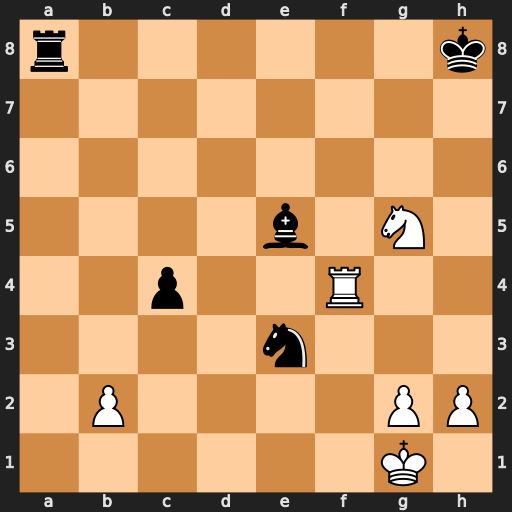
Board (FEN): r6k/8/8/4b1N1/2p2R2/4n3/1P4PP/6K1
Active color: w
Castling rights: -
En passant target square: -
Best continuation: Nf7+ Kg7 Nxe5 Ra1+ Kf2